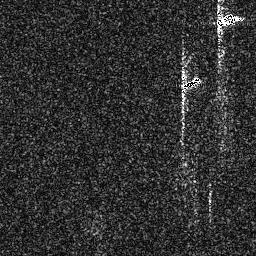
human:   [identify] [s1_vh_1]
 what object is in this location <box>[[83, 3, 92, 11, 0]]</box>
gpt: <ref>1 small ship at the top right</ref>

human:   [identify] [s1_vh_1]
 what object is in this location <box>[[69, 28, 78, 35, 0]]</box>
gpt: <ref>1 small ship at the right</ref>